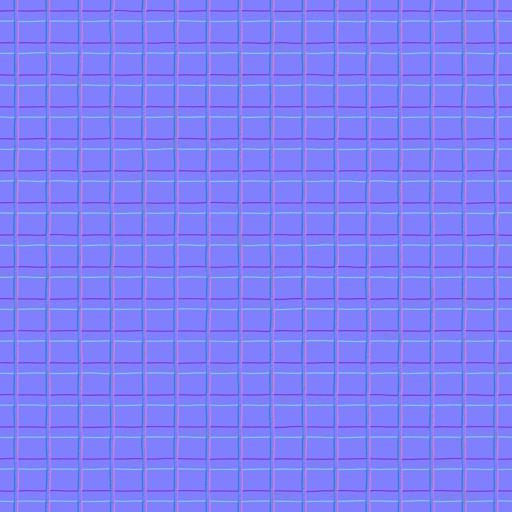
metal walkway steel